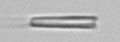
Label: fiber